Question:
I have created a loop using processing that draws circles, the overall shape should be a circle. However they are mainly drawn close to X and Y axis. I have randomized the angle for the calculus of its location, I cannot see where the problem is.
Code as follows:
'''
for (int omega = 0; omega<1080; omega++){ //loop for circle creation
radius = (int)random(80); //random radius for each circle
int color1= (int)random(100); //little variation of color for each circle
int color2= (int)random(100);
int locationY = (int)(sin(radians(omega))*random(width/2+1)); //location calcualtion
int locationX = (int)(cos(radians(omega))*random(width/2+1));
fill(0,color1+200,color2+200,50);
ellipse(locationX,locationY,radius,radius); //draw circles
}
'''
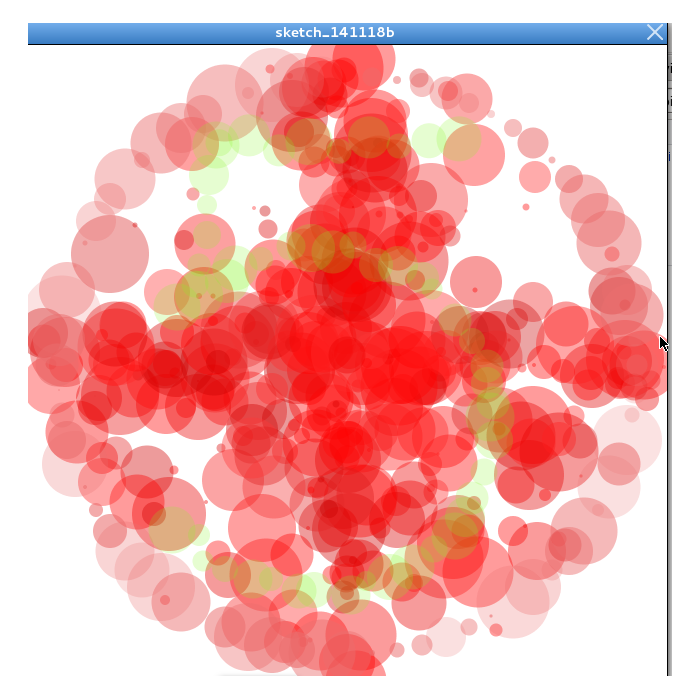
Answer: Good point @Durandal (+1)
However I have one more thought with random circles.
When you generate random distance with such code:
'''
double distance = random( width/2 );
'''
you random from . I mean all values from '0' to 'width/2' have the . But circle with '3*r' radius have '9' times bigger area then circle with 'r' radius. So, the smaller distance from center, the greater density we can see.
This way generated as you can see on first image.

But if you change the in such way that bigger values are less probable that smaller ones you can get uniformly generated cloud.
Such simple modification:
'''
double distance = Math.sqrt( random( width/2 * width/2 ) );
'''
produces more uniformly distributed circles, as you can see on second image.

I hope this can be helpful..